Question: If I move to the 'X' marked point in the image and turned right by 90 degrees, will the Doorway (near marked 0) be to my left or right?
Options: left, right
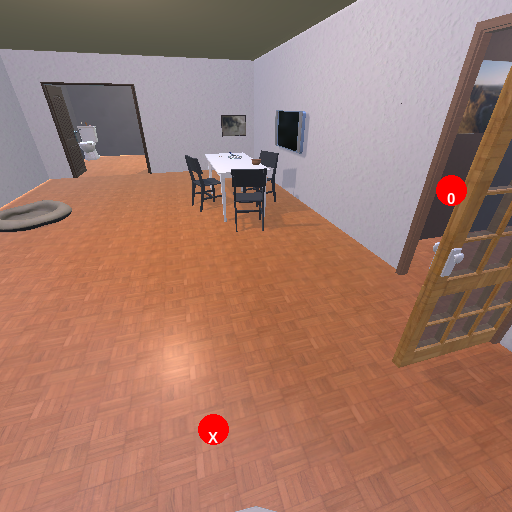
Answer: left